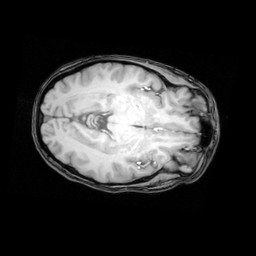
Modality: T1w
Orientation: axial
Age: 20
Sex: female
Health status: healthy
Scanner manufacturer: philips
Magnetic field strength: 3 T
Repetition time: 0.012 s
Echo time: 0.0037 s